Question: I'm using AppCompat and my theme is extending 'Theme.AppCompat.Light.DarkActionBar'.
When in Android 5 Lollipop and I press the recent apps button, my app appears with a title instead of a white title in the ActionBar.
When I'm inside the app everything looks fine.
What can I do to change the title color in the recent apps view?
: just figured out that if I use a darker 'colorPrimary', the title becomes white. I still need a way to force the white title with the original color.

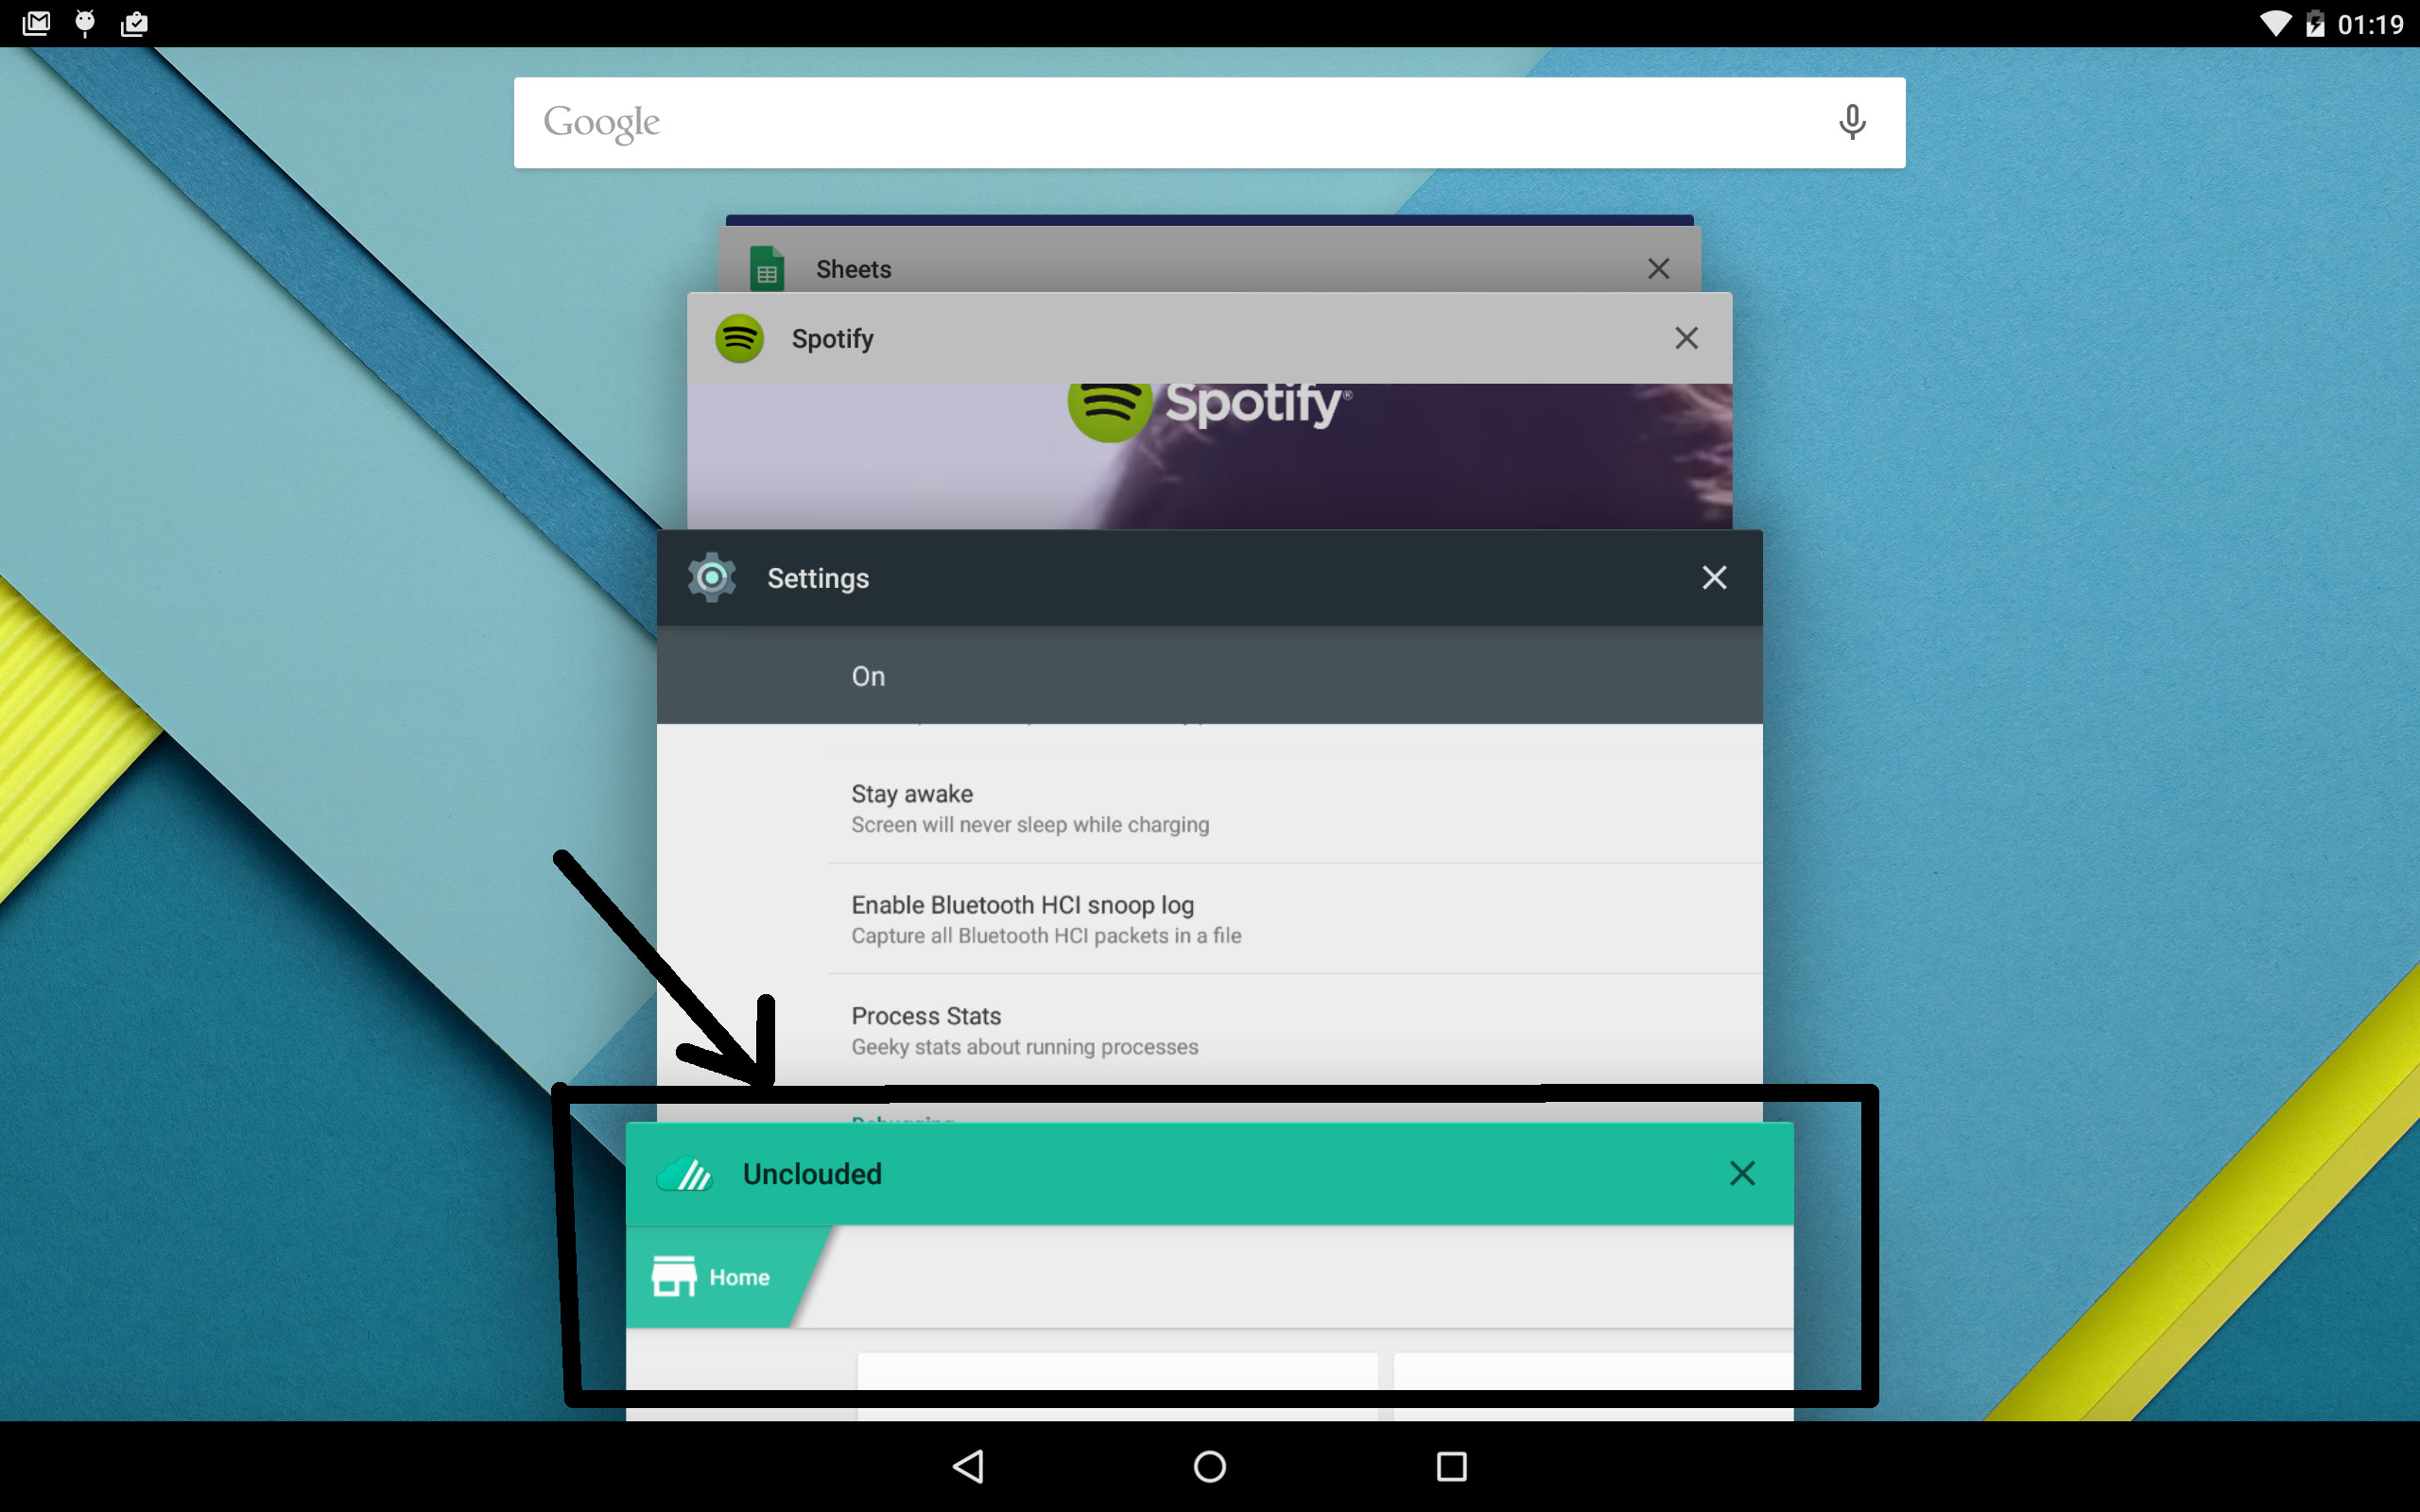
Answer: You can't force the text color, it is auto generated (either white/black) based on your 'colorPrimary' color.